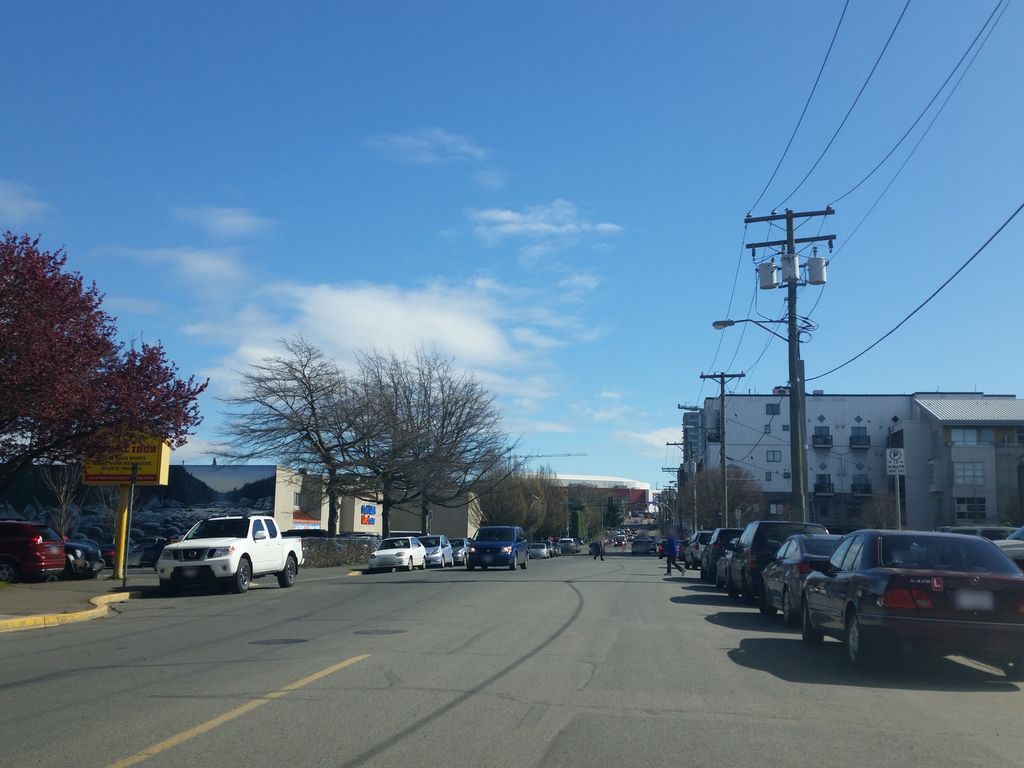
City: victoria